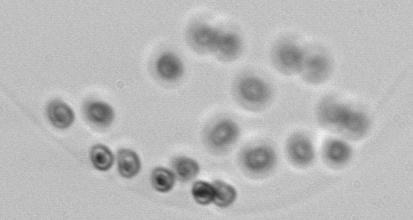
Label: Phaeocystis